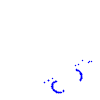
Particle: proton